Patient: sex M, age 76
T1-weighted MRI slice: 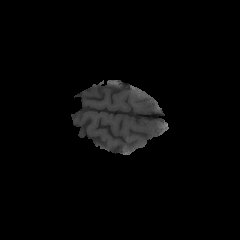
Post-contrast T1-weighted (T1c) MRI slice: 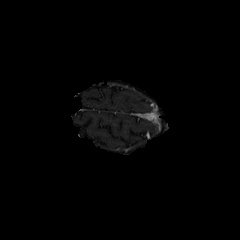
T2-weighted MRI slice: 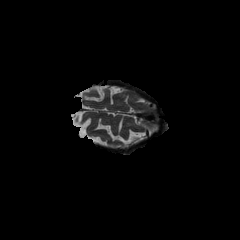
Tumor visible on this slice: no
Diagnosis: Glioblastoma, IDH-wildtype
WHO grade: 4